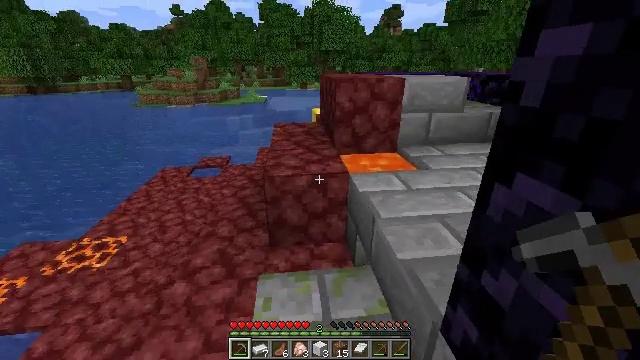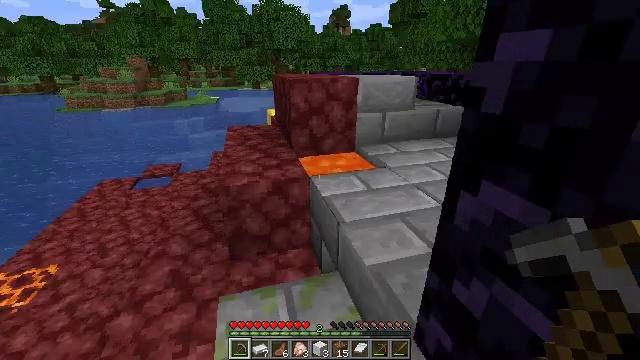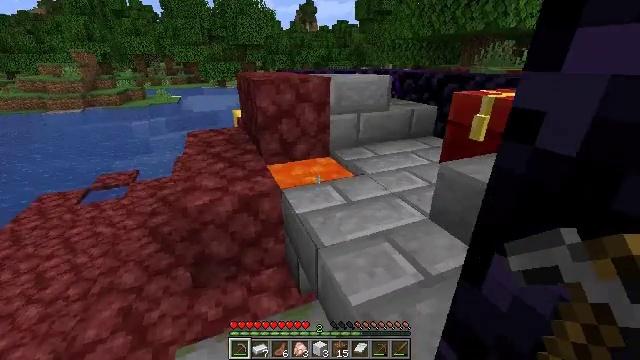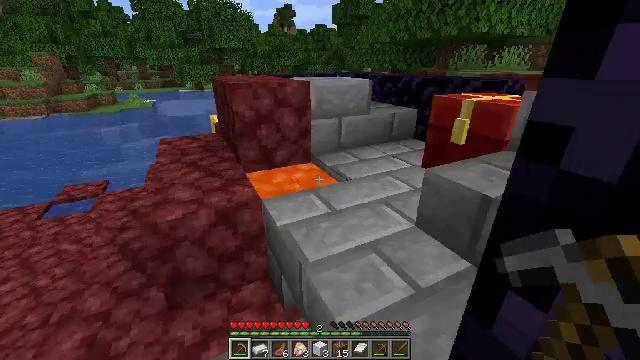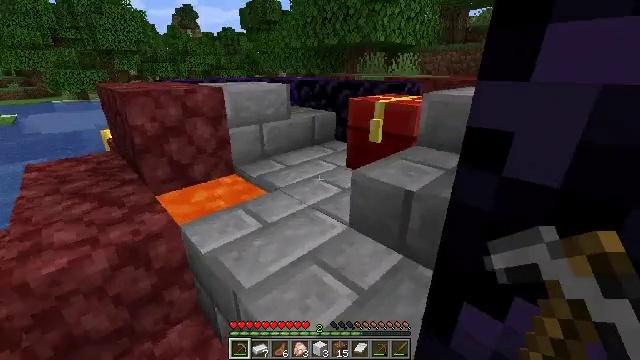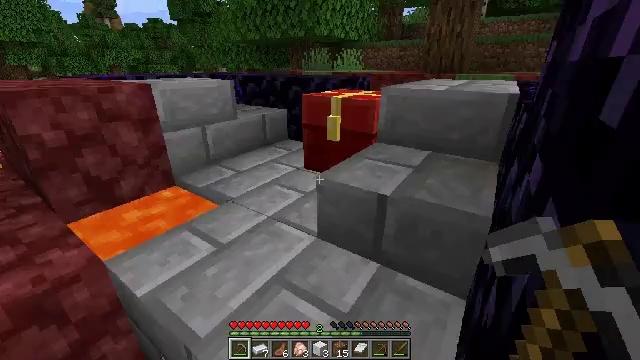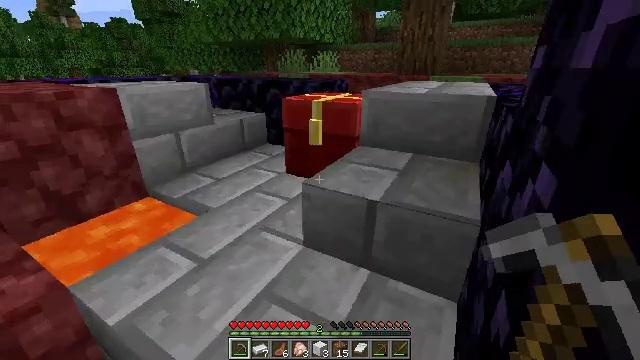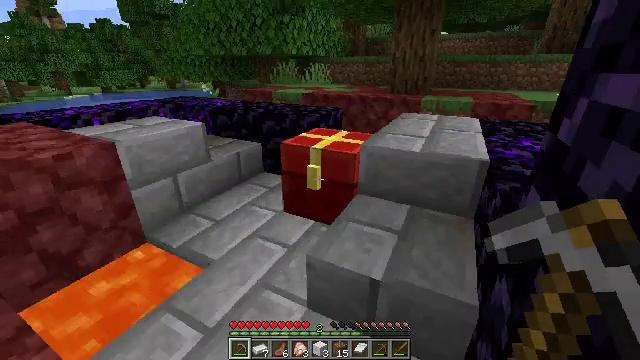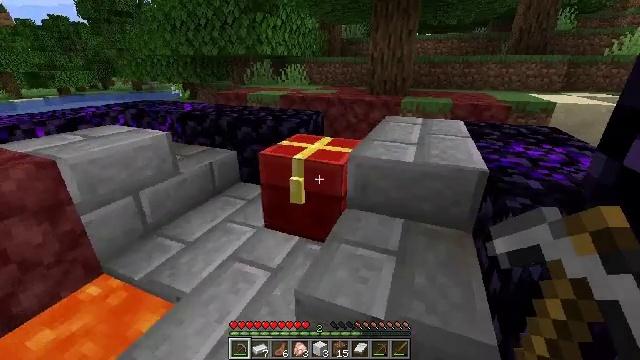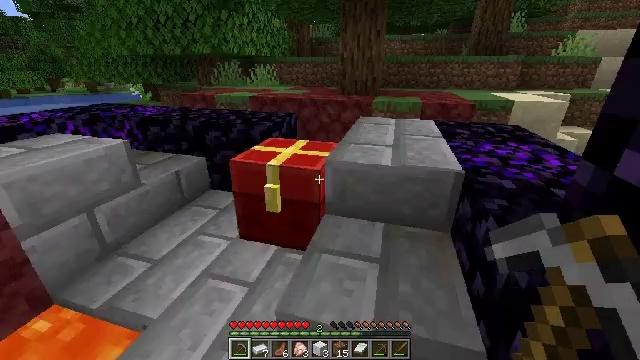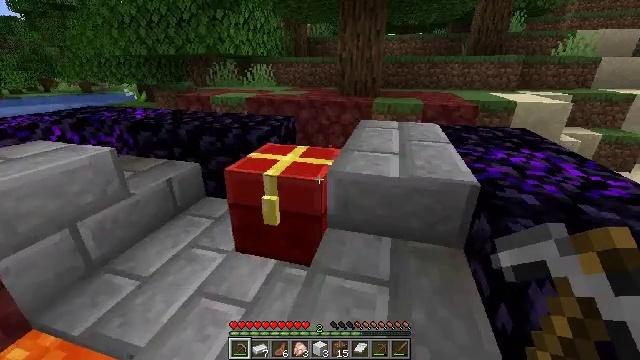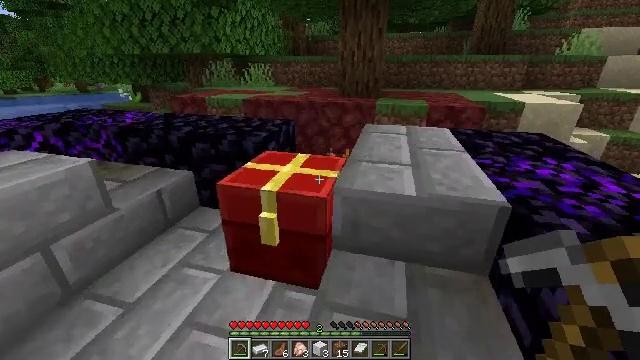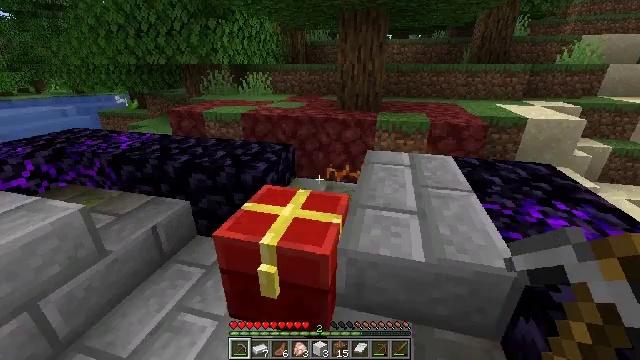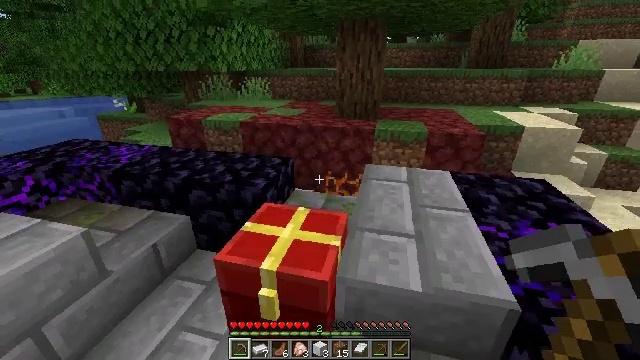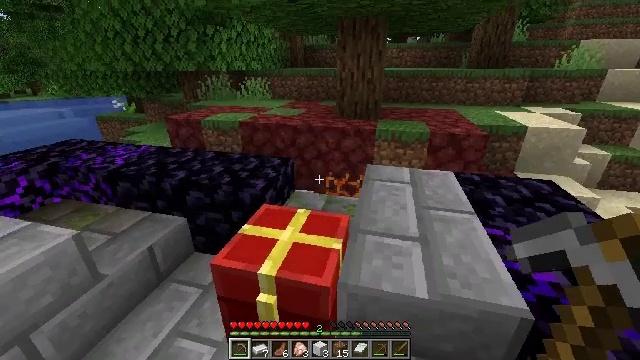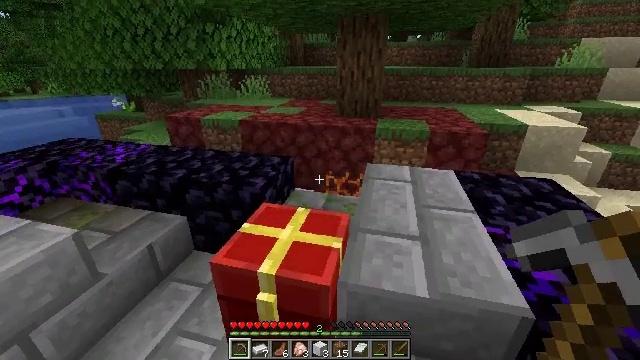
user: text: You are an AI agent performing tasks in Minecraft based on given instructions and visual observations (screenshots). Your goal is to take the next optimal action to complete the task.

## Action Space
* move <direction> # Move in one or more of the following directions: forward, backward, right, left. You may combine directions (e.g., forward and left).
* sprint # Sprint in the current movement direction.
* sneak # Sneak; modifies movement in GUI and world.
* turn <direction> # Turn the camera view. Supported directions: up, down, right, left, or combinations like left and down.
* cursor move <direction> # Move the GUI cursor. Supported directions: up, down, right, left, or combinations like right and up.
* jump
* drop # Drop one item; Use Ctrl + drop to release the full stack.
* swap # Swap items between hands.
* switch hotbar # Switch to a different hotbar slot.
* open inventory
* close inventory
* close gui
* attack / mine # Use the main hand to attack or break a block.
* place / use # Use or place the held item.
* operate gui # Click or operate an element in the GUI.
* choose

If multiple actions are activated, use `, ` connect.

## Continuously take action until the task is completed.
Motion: motion action
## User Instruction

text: Attack the chest to pick it up.
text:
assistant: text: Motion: move forward, turn right
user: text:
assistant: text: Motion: move forward, turn right
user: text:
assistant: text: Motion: move forward, turn right
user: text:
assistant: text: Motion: move forward, turn right
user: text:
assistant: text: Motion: move forward, turn right
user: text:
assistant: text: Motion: move forward, turn right
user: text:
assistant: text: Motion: move forward, turn right
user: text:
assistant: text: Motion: move forward, turn right
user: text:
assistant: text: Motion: move forward, turn right
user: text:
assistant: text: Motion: move forward
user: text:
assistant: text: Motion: move forward
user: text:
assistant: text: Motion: no_op
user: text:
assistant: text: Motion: no_op
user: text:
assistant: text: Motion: no_op
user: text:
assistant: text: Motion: no_op
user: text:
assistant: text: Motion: turn down
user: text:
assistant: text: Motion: no_op
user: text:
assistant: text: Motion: no_op
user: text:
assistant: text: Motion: no_op
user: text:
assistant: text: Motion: turn down
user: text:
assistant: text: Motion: move left, turn right and down
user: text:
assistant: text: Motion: move left, turn down
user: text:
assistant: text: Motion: move left, turn right and down
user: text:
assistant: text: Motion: turn right
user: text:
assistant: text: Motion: turn right and down
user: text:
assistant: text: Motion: no_op
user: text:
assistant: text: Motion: no_op
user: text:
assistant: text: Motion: no_op
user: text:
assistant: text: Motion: no_op
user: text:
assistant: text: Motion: no_op